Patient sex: F
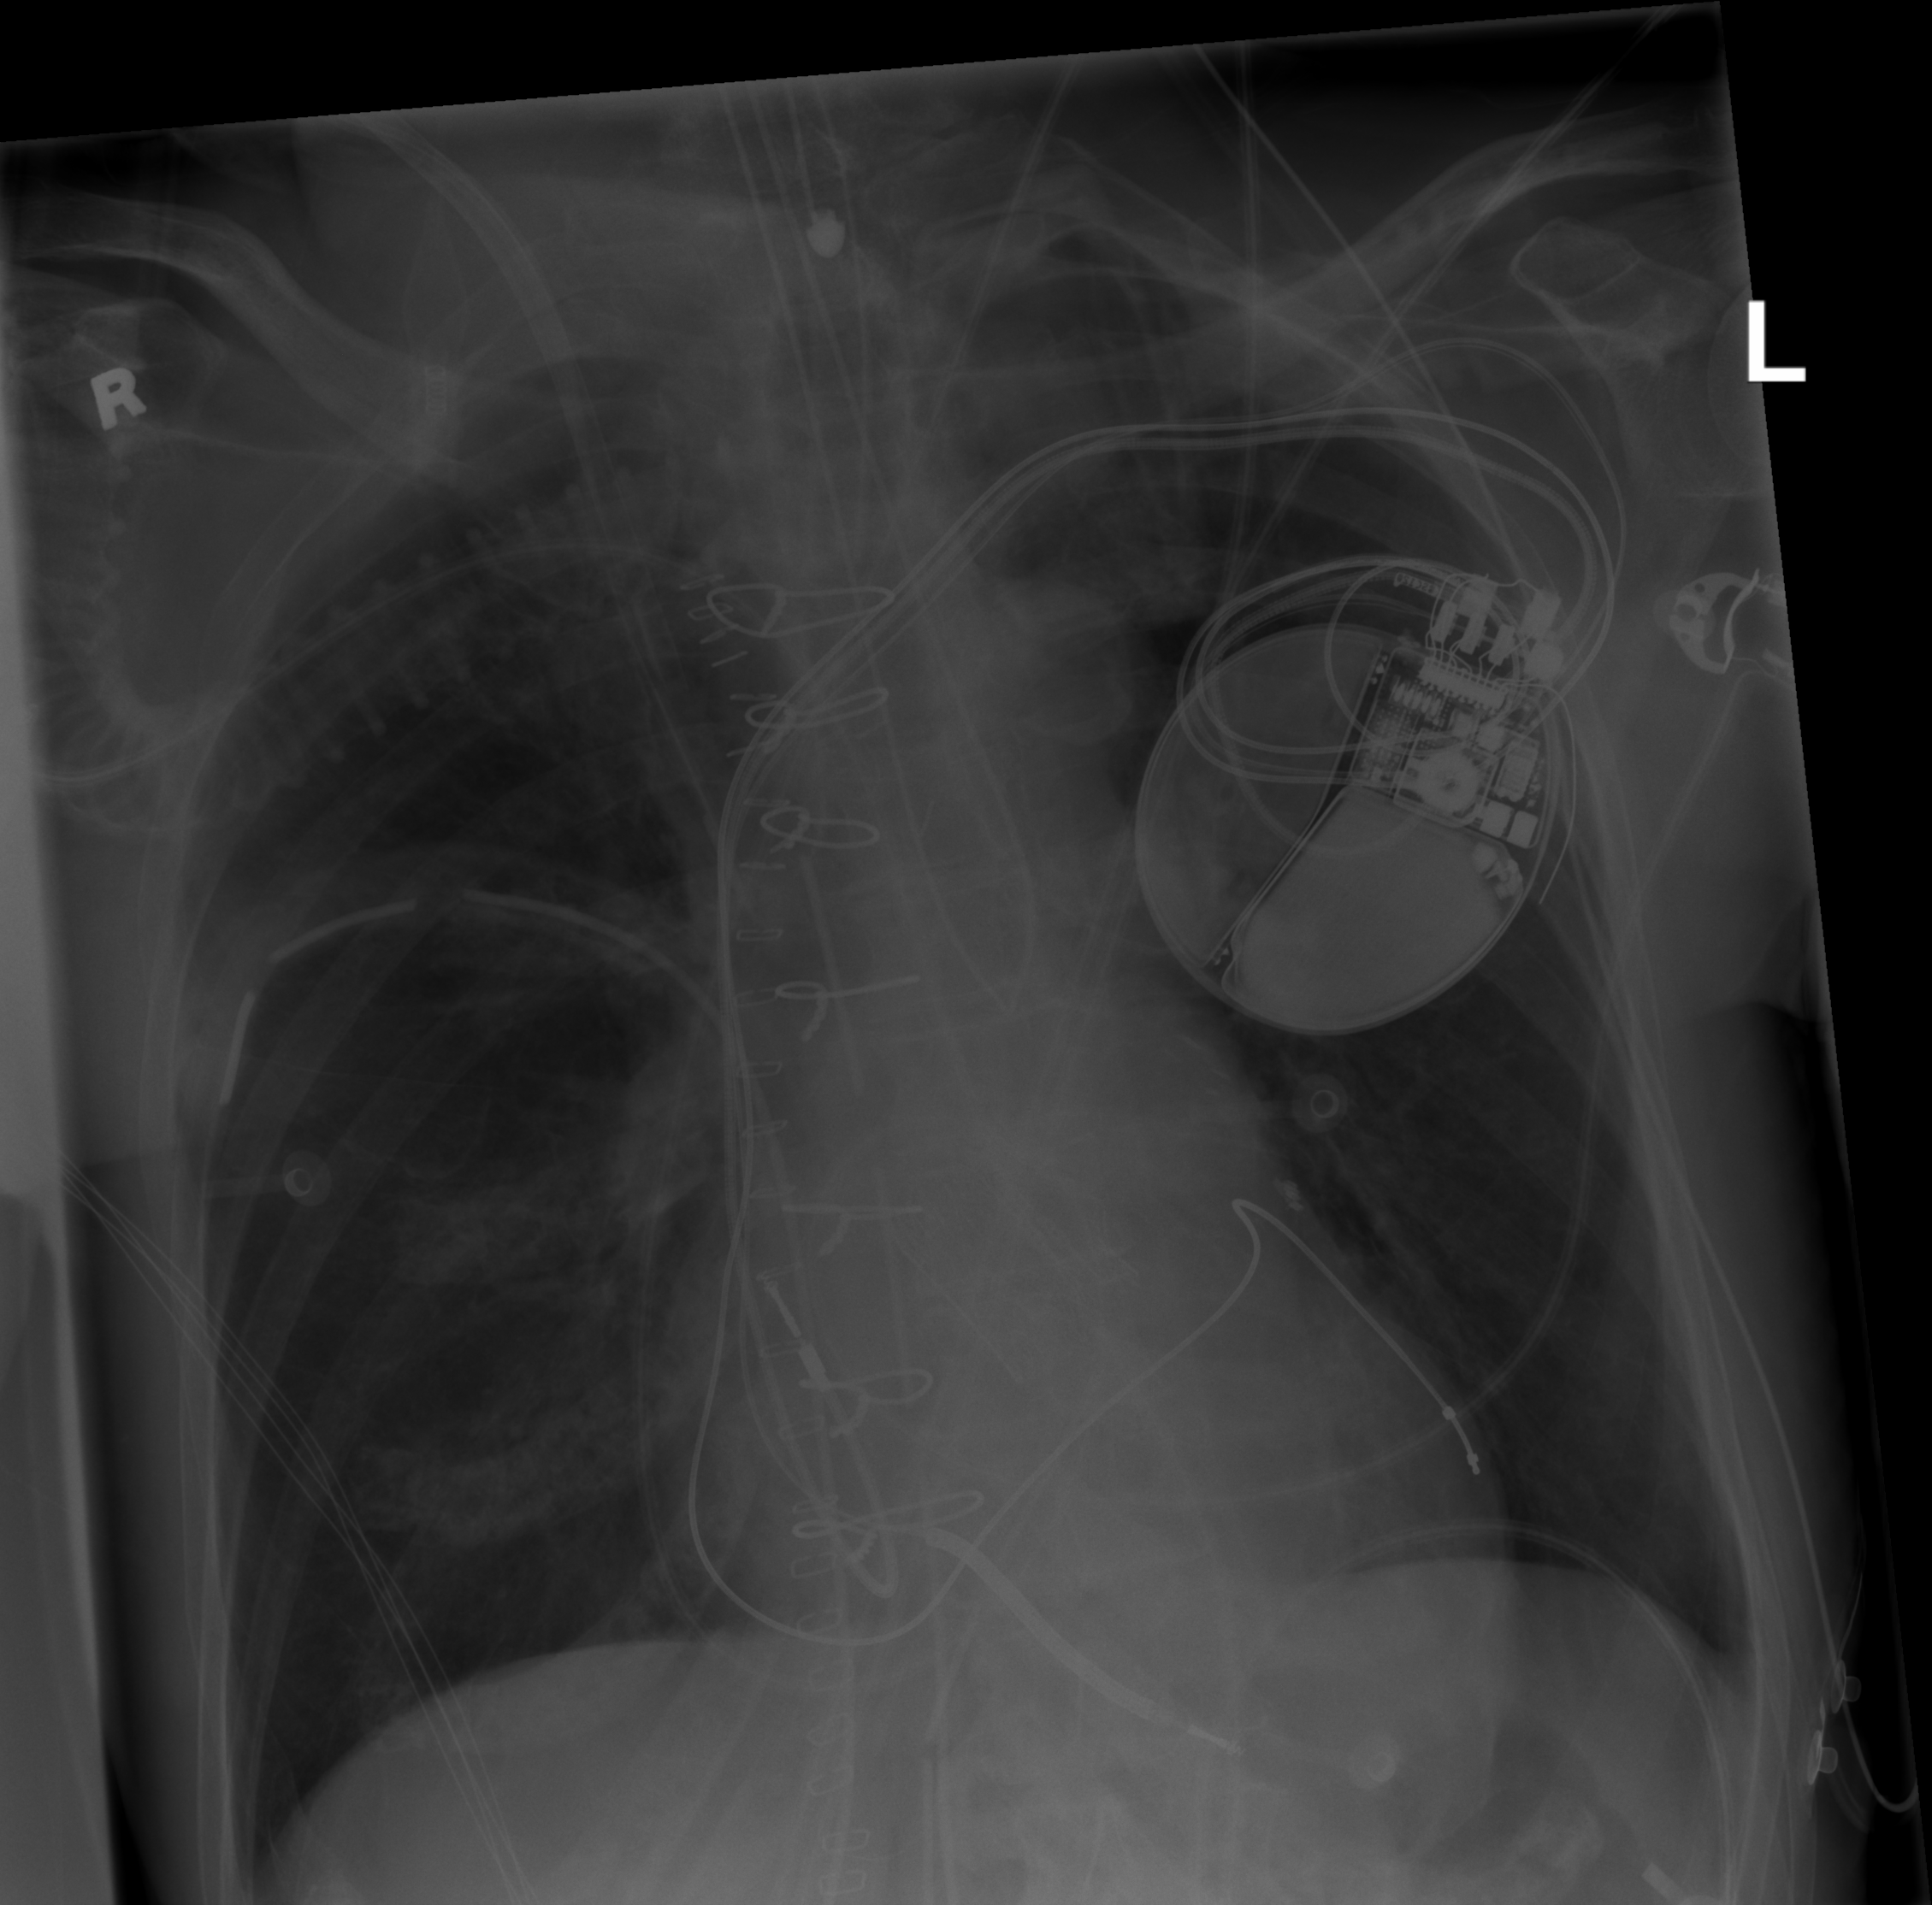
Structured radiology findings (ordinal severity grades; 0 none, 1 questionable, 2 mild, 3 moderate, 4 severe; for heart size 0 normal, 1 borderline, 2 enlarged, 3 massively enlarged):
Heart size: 0
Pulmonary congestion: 0
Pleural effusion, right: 0
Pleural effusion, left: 0
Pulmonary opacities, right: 0
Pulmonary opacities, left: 0
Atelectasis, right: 1
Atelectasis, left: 1